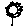
Label: flower